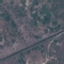
Land use / land cover class: HerbaceousVegetation